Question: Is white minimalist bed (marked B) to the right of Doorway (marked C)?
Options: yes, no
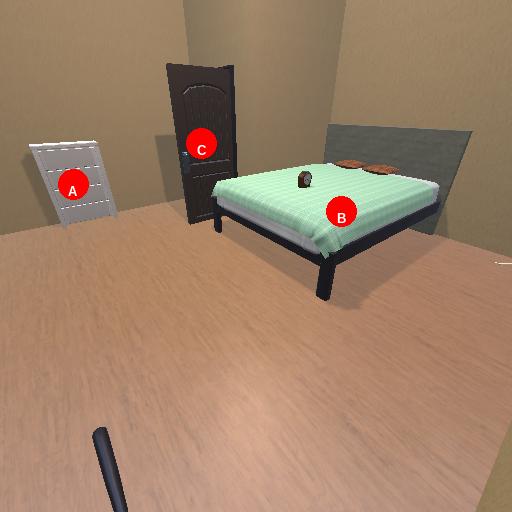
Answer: yes